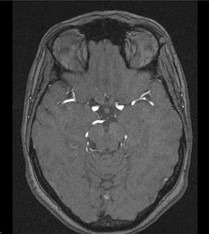
Label: notumor